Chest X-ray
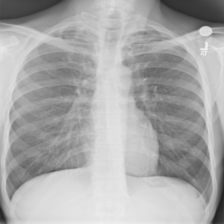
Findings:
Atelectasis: negative
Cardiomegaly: negative
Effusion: negative
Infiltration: negative
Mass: negative
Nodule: negative
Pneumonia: negative
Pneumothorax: negative
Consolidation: negative
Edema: negative
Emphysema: negative
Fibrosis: negative
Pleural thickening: positive
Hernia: negative